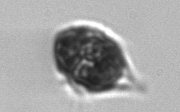
Label: Mesodinium